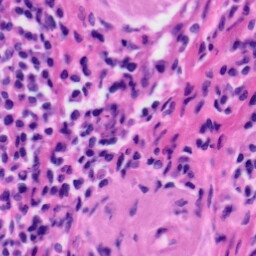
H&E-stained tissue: Tonsil